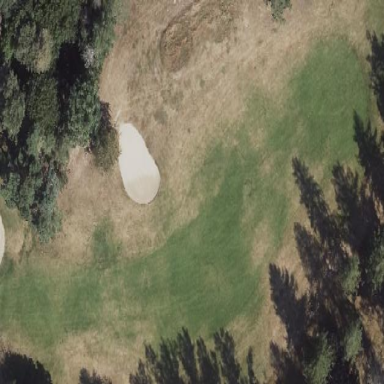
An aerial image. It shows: Scenic golf fairway.